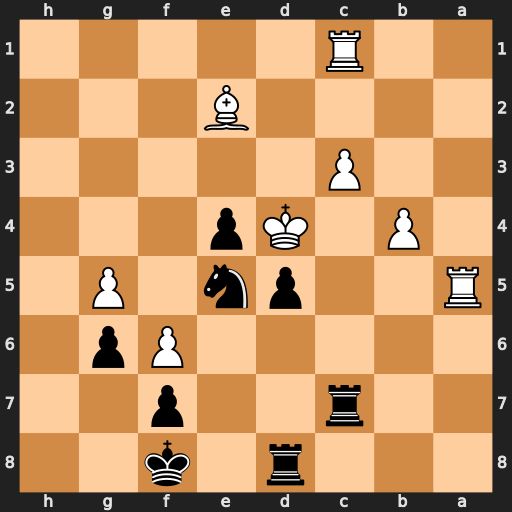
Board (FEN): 3r1k2/2r2p2/5Pp1/R2pn1P1/1P1Kp3/2P5/4B3/2R5
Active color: b
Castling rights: -
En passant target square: -
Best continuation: Nc6+ Ke3 Nxa5